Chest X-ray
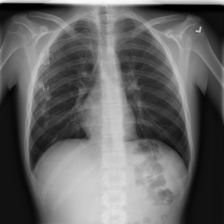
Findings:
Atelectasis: negative
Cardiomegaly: negative
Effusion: negative
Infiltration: positive
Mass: negative
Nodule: negative
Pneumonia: negative
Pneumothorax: negative
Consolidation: negative
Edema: negative
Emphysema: negative
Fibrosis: negative
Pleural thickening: negative
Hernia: negative